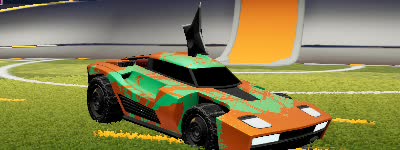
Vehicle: breakout